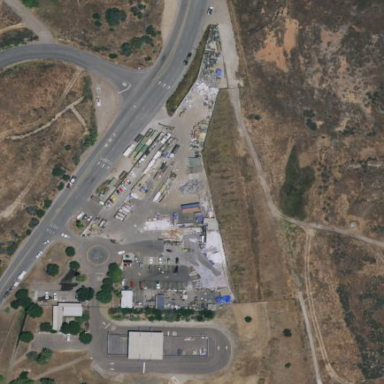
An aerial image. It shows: Recycling centre providing amenities for recycling.